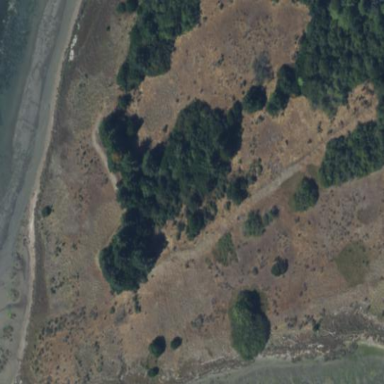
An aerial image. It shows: Patch of scrub vegetation.